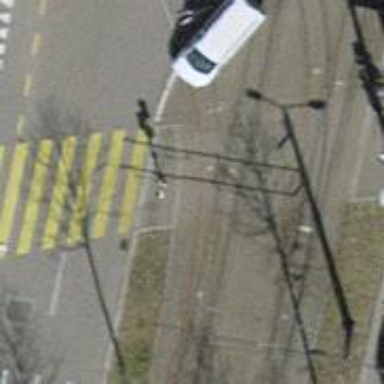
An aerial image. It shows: Tram crossing on the railway.